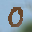
Label: 0